Aerial crown-view tile of a tropical tree (Barro Colorado Island, Panama), acquired 20241216:
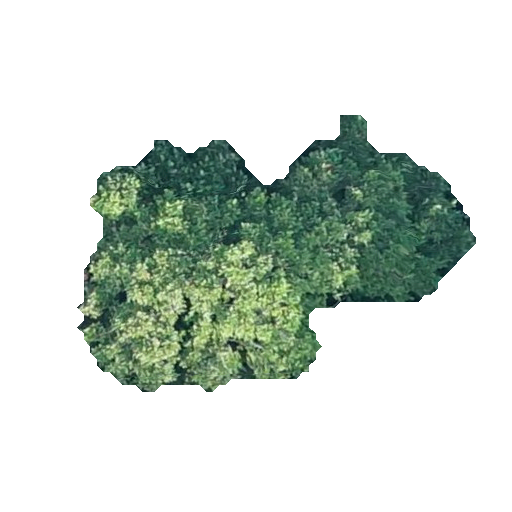
Species: Poulsenia armata
GBIF accepted scientific name: Poulsenia armata
Crown area: 101.669 m²